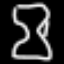
Label: hourglass